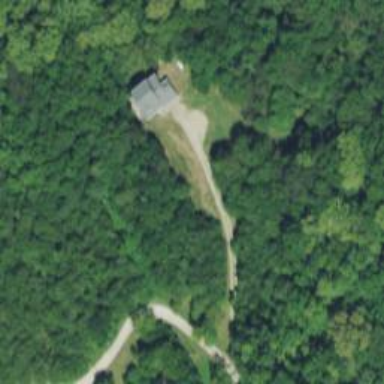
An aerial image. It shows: Driveway.